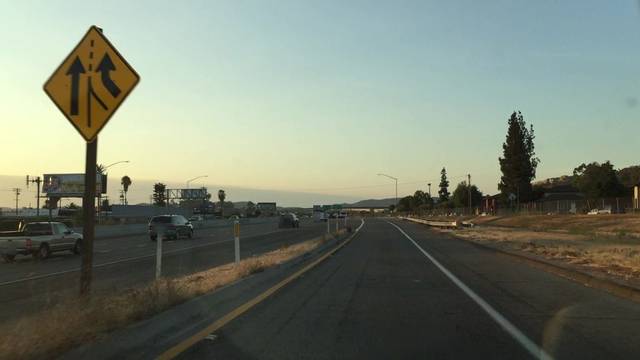
Region: United States
Coordinates: 32.82, -116.96